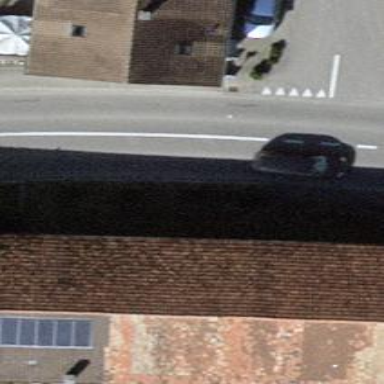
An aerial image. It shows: Primary road with asphalt surface.